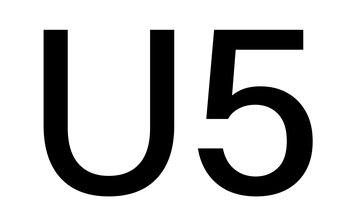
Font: InstrumentSans_Medium